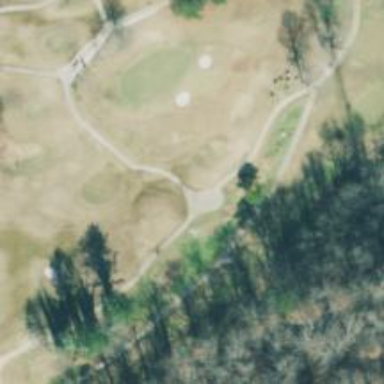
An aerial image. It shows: Path used for both walking and golf.